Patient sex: M
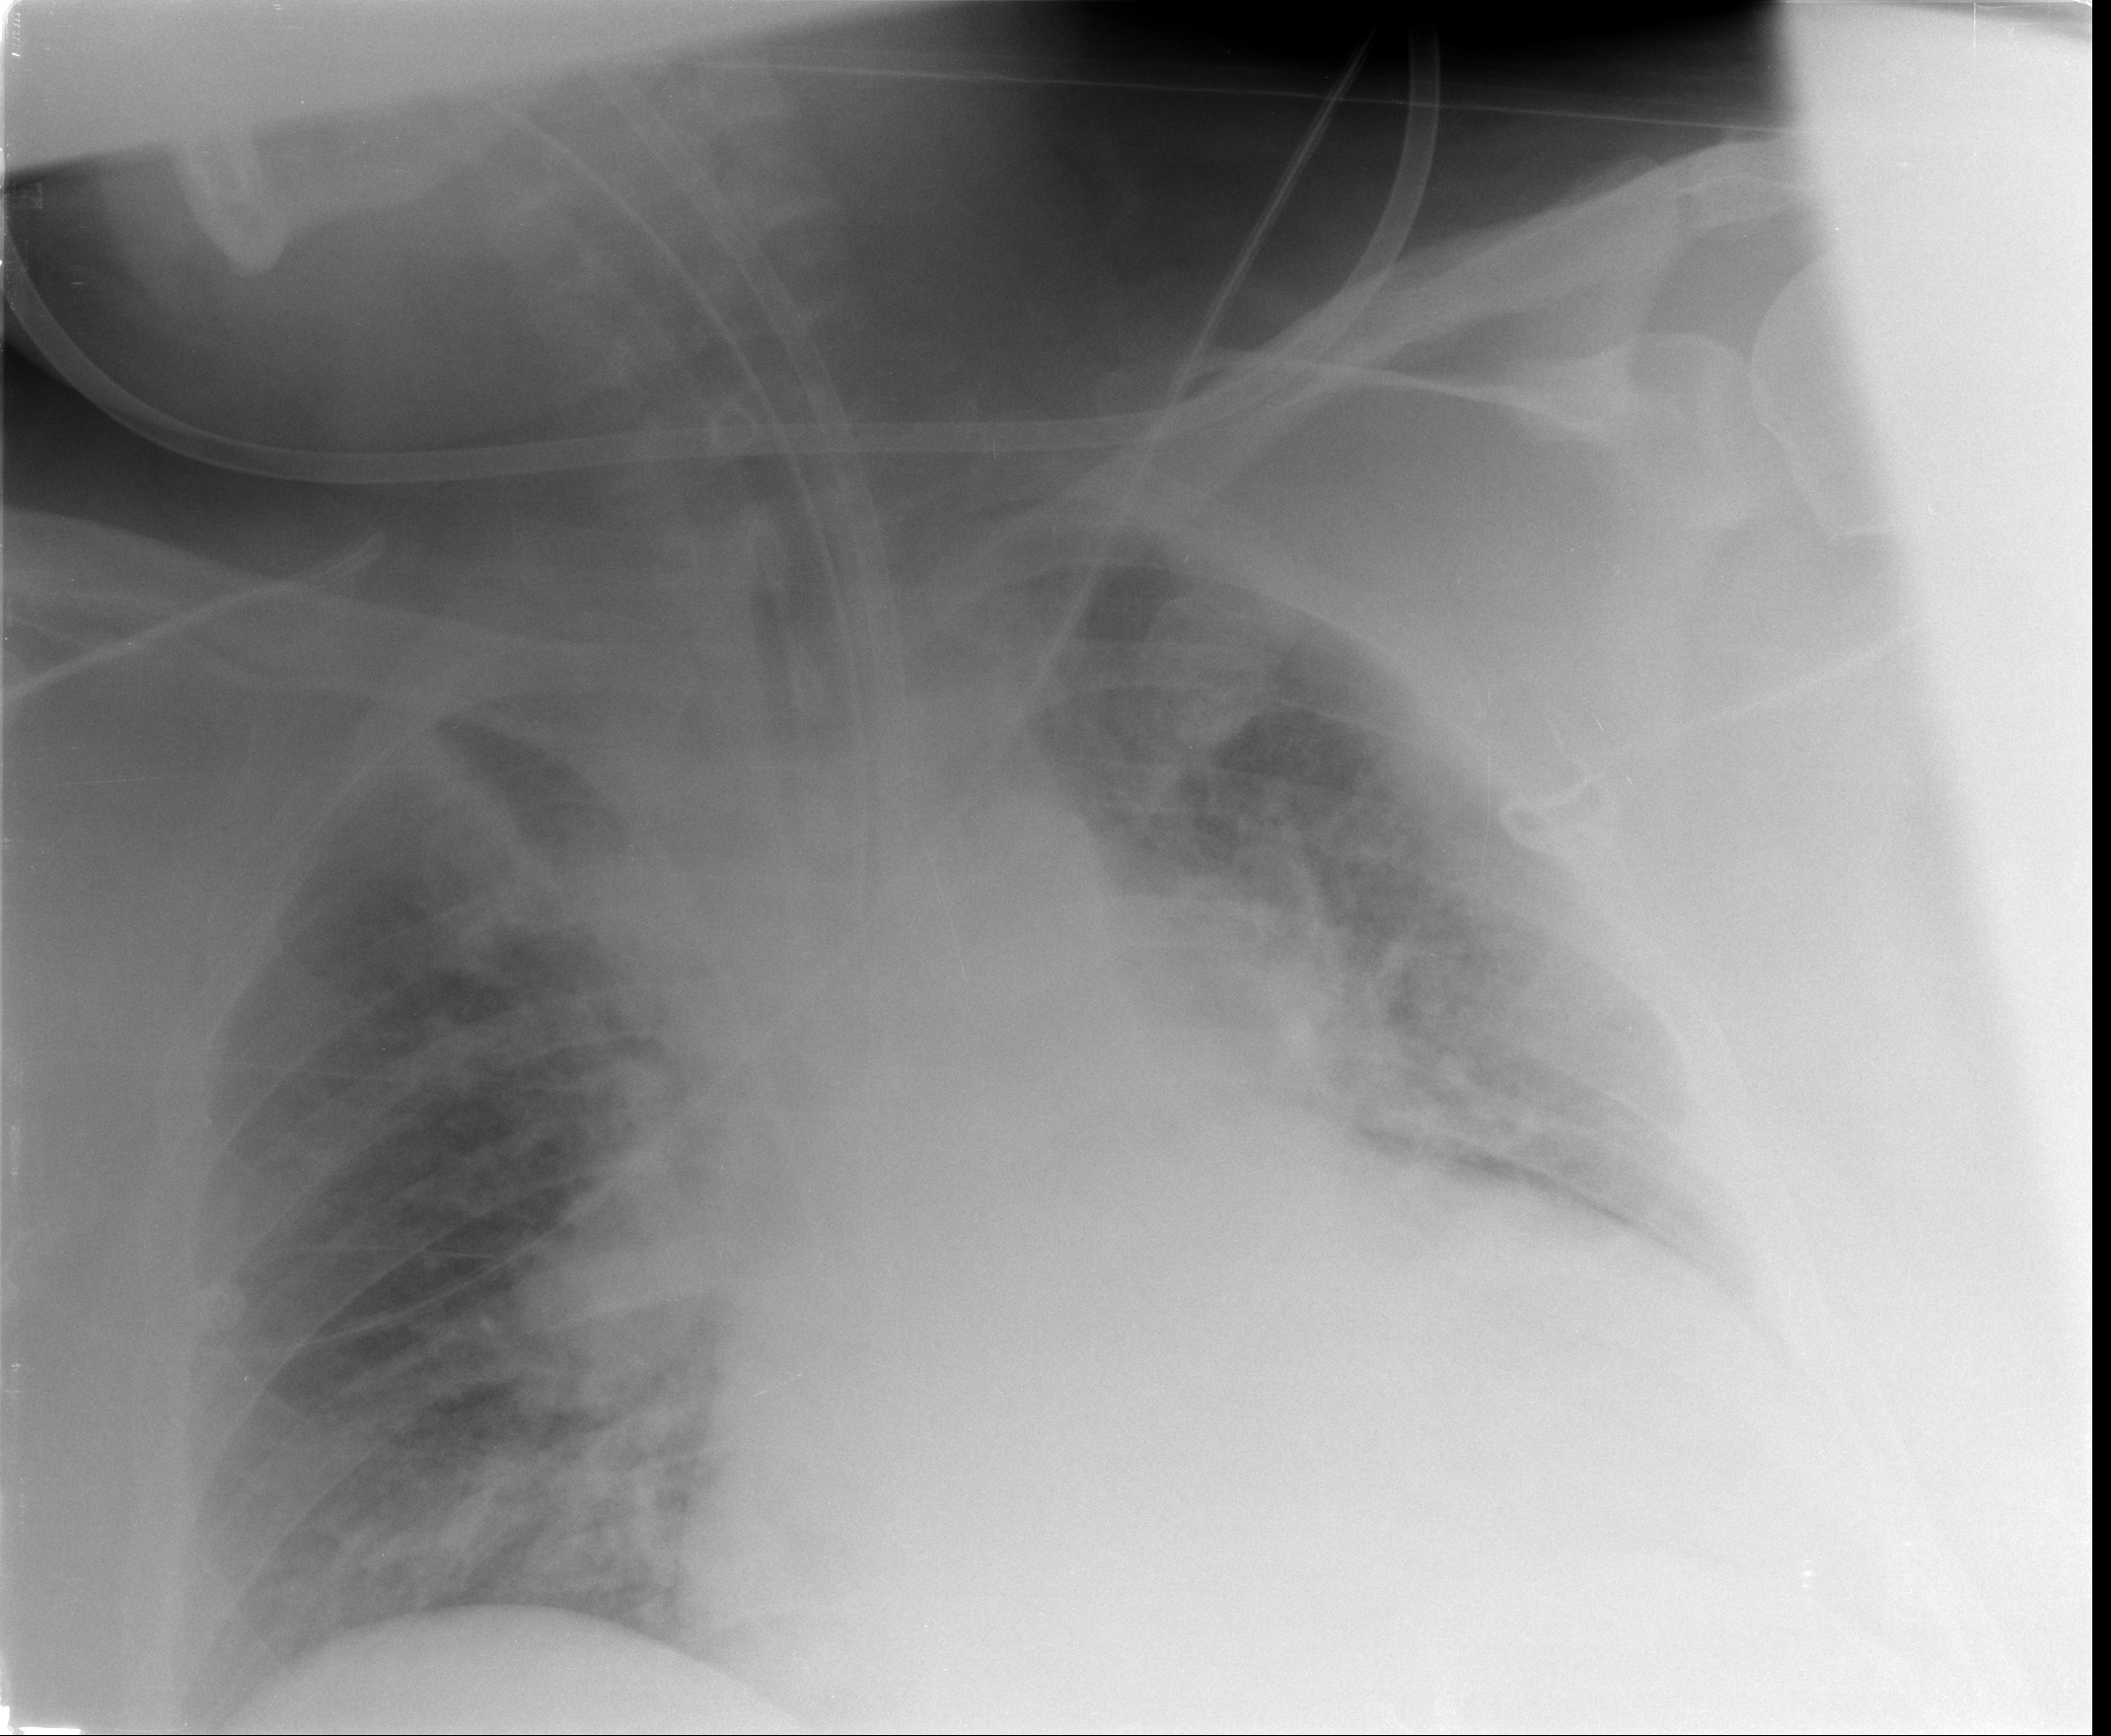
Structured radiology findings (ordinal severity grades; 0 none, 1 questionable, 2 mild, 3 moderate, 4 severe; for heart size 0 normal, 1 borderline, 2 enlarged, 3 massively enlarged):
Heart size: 2
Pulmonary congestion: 2
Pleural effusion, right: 0
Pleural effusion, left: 2
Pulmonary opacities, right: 2
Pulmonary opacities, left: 2
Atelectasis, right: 0
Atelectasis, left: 0